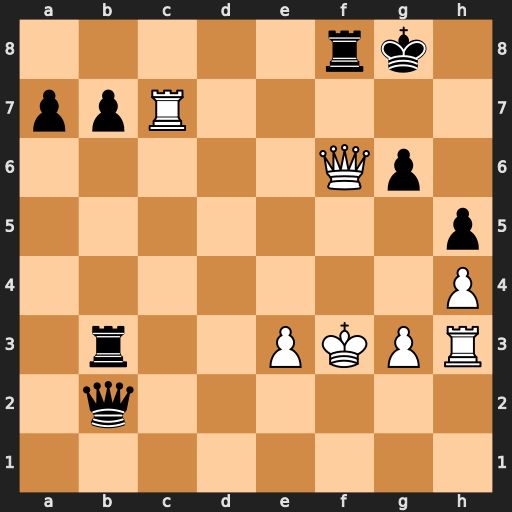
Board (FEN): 5rk1/ppR5/5Qp1/7p/7P/1r2PKPR/1q6/8
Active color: w
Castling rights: -
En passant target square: -
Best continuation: Rg7+ Kh8 Qxf8#